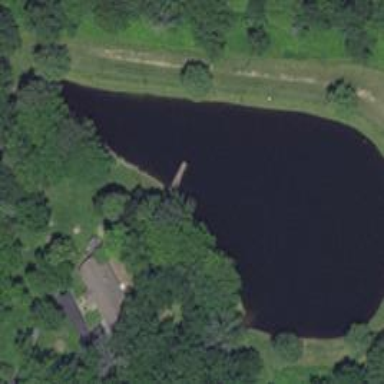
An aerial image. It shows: Pond with natural water.